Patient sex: M
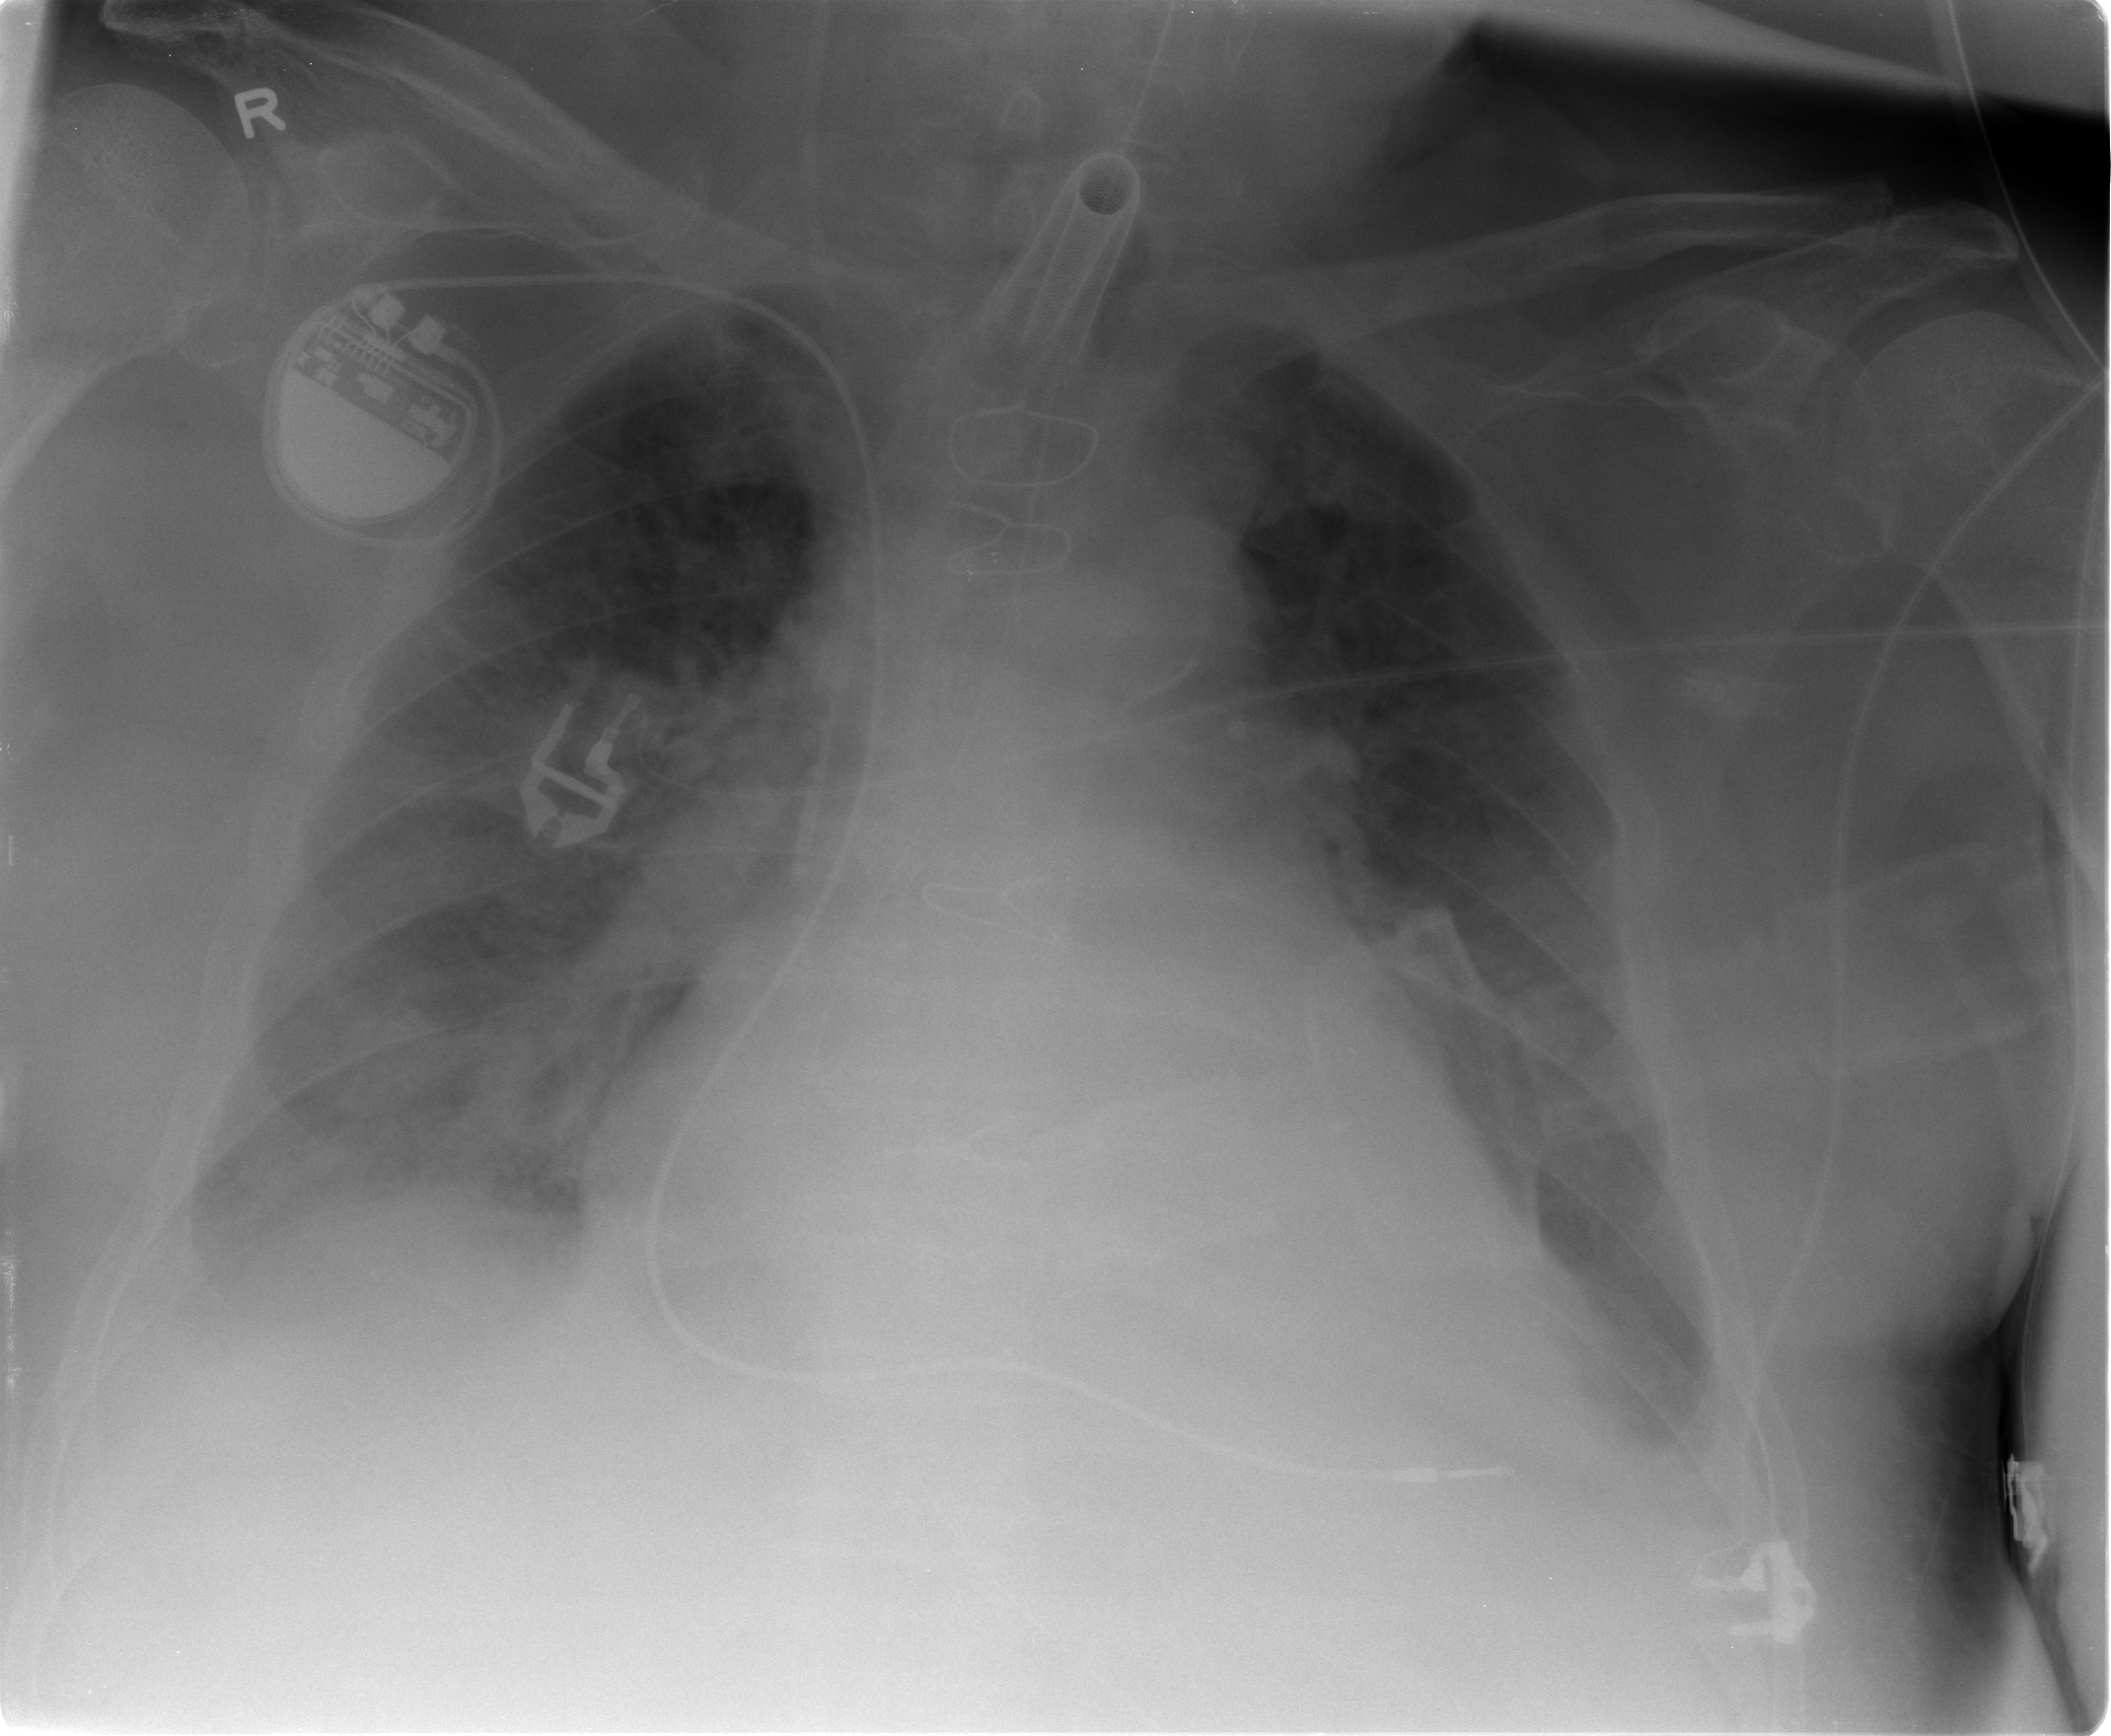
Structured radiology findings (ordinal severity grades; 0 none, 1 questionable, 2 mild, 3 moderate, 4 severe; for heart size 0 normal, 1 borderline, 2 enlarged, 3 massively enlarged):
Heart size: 3
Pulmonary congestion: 2
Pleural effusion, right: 1
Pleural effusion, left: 1
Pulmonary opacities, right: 3
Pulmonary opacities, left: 3
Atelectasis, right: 2
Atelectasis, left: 2